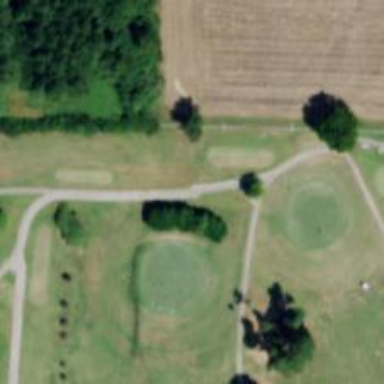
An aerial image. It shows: Service road used as golf cart path.